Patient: sex M, age 78
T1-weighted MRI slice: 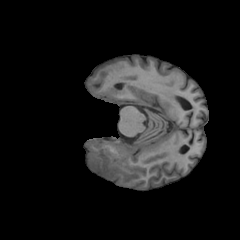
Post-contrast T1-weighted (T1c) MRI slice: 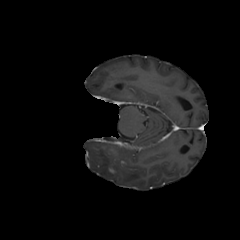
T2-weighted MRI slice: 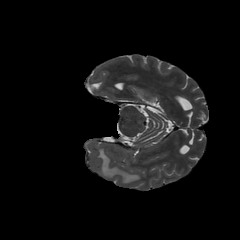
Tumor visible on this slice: yes
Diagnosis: Glioblastoma, IDH-wildtype
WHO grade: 4